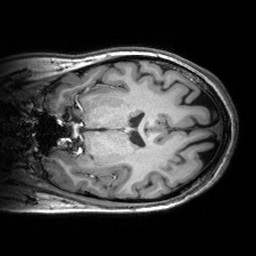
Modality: T1w
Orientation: coronal
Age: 22
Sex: female
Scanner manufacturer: siemens
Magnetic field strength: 3 T
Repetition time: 2.53 s
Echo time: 0.00299 s